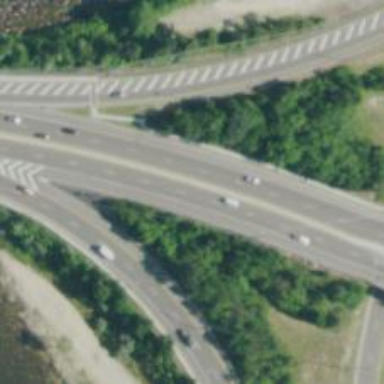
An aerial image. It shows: Trunk link road with asphalt surface.